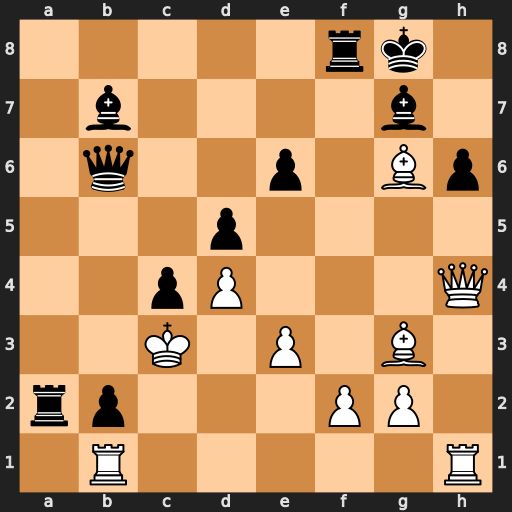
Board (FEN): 5rk1/1b4b1/1q2p1Bp/3p4/2pP3Q/2K1P1B1/rp3PP1/1R5R
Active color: w
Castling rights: -
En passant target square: -
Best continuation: Qe7 Ra1 Rxh6 Qa5+ Kc2 Qa4+ Kxb2